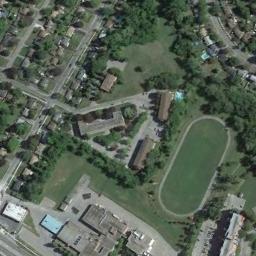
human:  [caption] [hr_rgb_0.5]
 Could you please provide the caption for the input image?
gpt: The ground track field is on a lawn and is surrounded by a residential area .

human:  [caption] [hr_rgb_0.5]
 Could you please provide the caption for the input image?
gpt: The track is white in the picture .

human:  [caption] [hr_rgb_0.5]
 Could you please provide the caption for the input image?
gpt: A track and field is built in the middle of a residential area, Surrounded by a lot of vegetation .

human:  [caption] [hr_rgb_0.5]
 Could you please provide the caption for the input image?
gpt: Many buildings are near the ground track field .

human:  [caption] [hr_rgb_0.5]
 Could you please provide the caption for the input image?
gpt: There are some trees and many buildings around the ground track field with a white track .